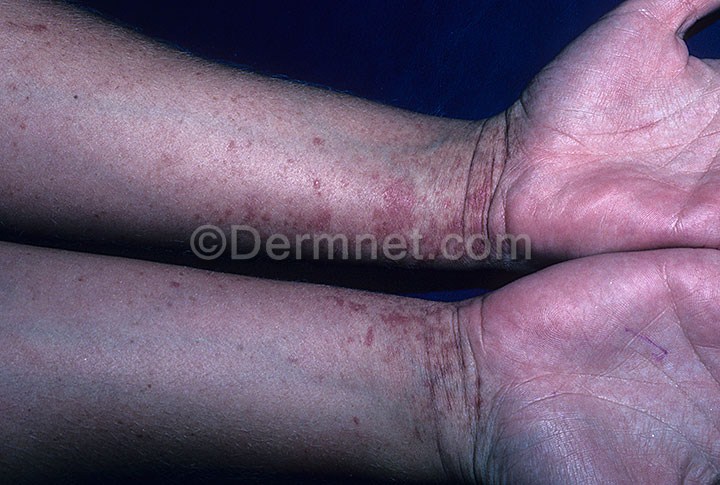
Disease: Light Diseases and Disorders of Pigmentation